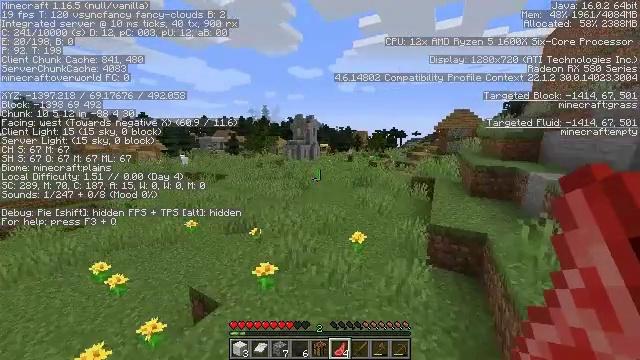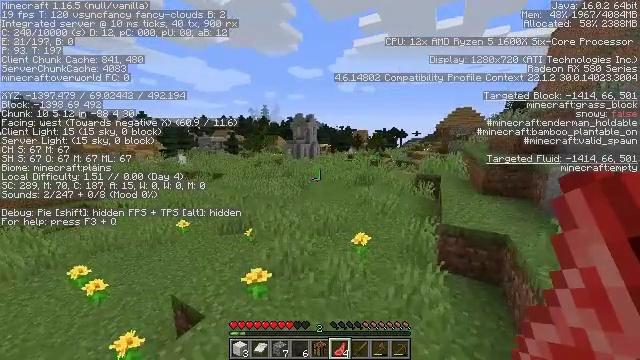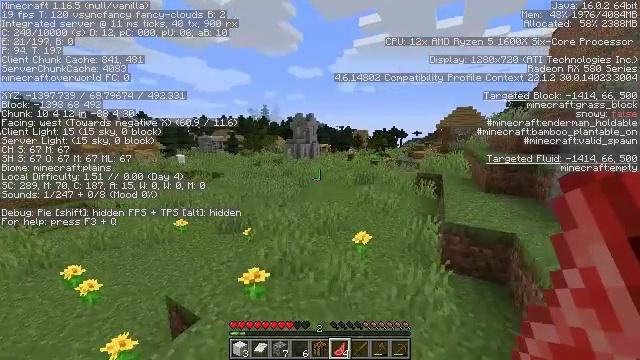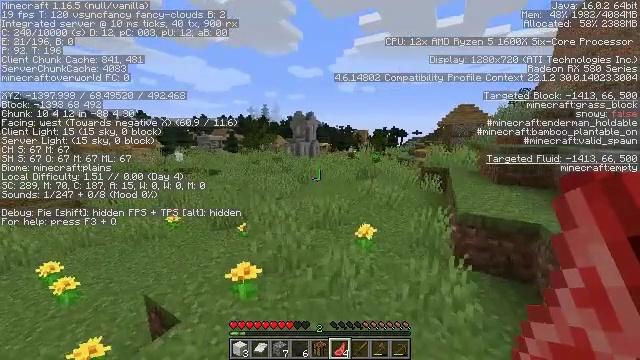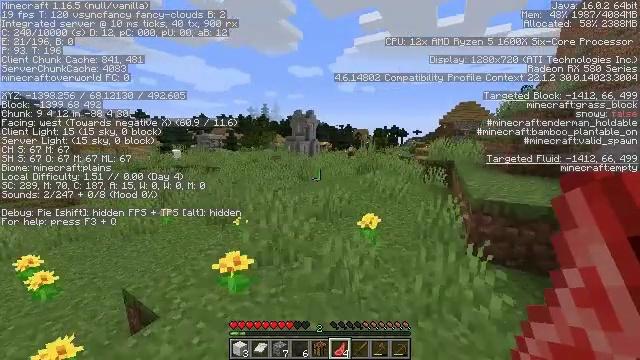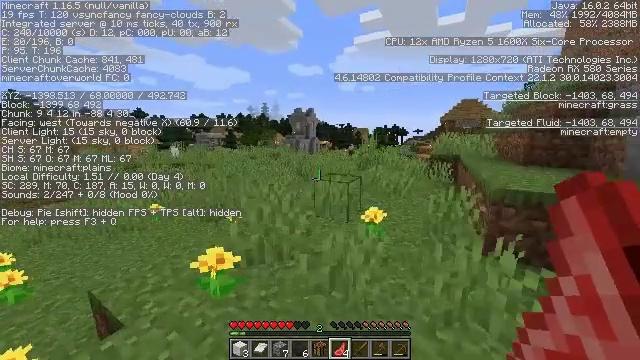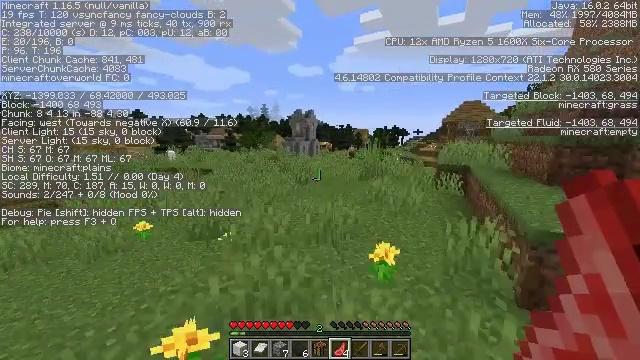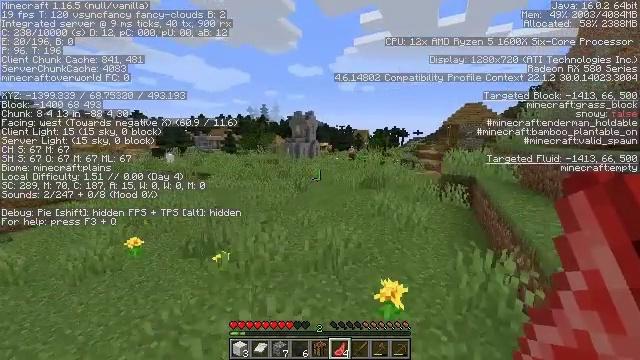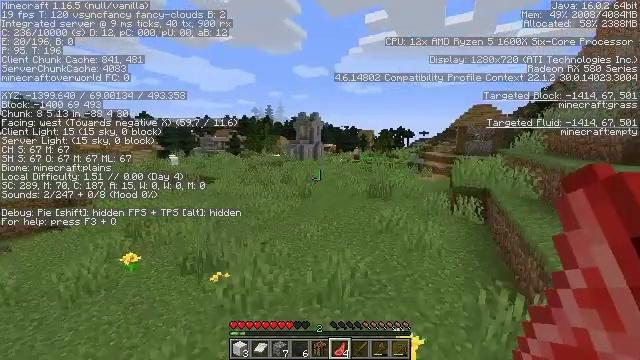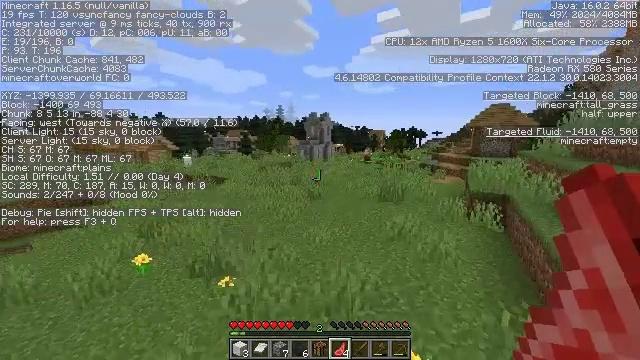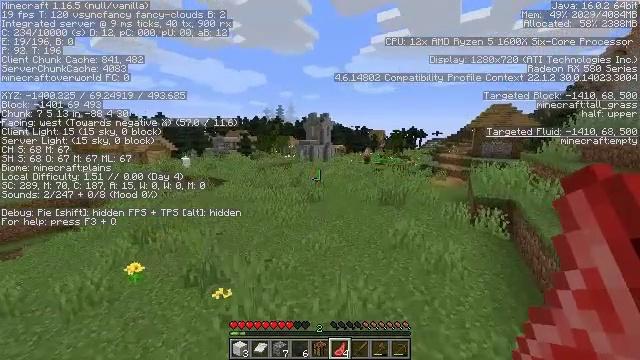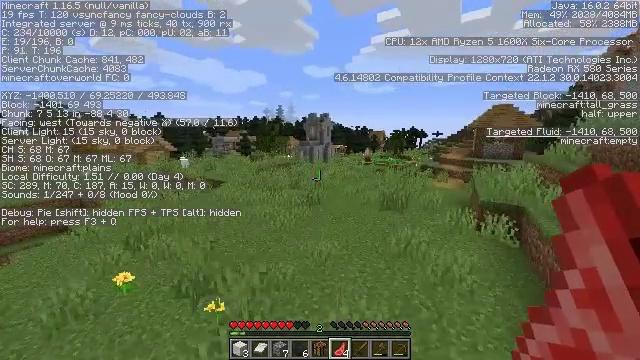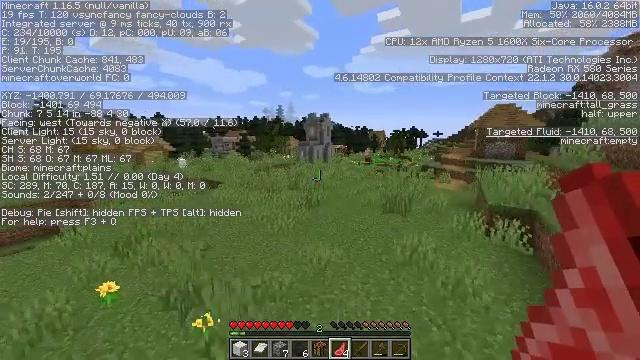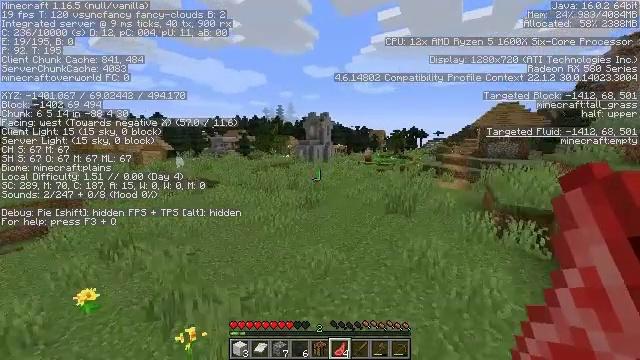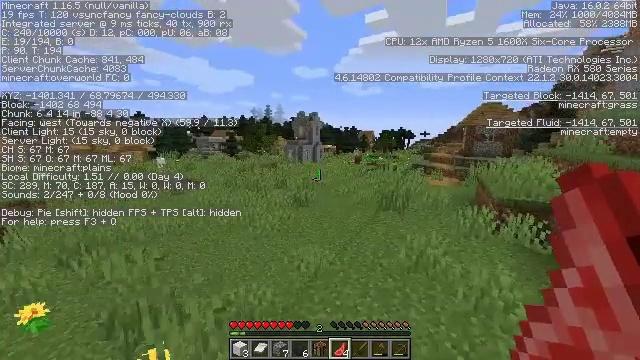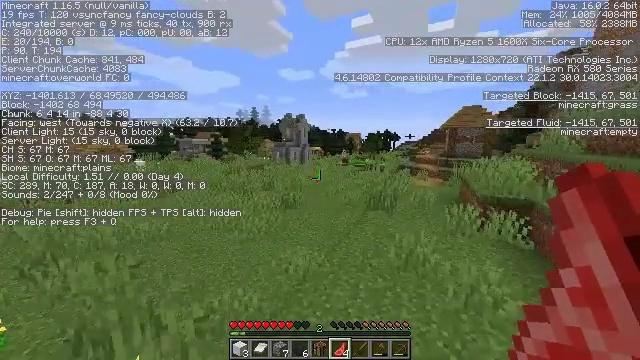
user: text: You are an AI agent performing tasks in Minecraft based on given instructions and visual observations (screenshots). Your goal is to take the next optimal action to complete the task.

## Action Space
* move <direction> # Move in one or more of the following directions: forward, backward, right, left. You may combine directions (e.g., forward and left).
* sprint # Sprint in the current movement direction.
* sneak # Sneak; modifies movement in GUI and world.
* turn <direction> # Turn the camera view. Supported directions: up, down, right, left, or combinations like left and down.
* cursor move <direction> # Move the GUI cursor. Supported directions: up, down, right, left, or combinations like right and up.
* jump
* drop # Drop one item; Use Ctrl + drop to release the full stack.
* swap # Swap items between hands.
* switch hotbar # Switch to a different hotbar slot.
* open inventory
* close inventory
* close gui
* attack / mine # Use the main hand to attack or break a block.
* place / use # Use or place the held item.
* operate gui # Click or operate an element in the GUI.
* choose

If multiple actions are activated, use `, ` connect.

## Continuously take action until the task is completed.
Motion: motion action
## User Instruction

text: Mine the oak trapdoor.
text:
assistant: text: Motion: move forward, jump
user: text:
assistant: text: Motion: move forward, jump
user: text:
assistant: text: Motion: move forward, jump
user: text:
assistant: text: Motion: move forward, jump
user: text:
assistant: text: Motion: move forward, jump
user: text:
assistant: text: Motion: move forward, jump
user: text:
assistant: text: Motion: move forward, jump
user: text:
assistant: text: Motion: move forward, turn left, jump
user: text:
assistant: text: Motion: move forward, turn left, jump
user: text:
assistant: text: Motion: move forward, jump
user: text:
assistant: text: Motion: move forward, jump
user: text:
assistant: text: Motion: move forward, jump
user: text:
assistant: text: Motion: move forward, jump
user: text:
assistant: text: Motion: move forward, turn right, jump
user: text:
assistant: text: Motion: move forward, turn right, jump
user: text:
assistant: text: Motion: move forward, turn right, jump
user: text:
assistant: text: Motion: move forward, jump
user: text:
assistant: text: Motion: move forward, jump
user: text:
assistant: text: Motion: move forward, jump
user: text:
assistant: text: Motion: move forward, jump
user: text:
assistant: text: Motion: move forward, jump
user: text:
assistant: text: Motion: move forward, jump
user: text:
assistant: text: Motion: move forward, jump
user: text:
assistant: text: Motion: move forward, jump
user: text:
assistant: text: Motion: move forward, jump
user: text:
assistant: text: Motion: move forward, jump
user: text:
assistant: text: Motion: move forward, jump
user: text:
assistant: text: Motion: move forward, jump
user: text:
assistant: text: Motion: move forward, jump
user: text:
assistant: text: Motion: move forward, jump